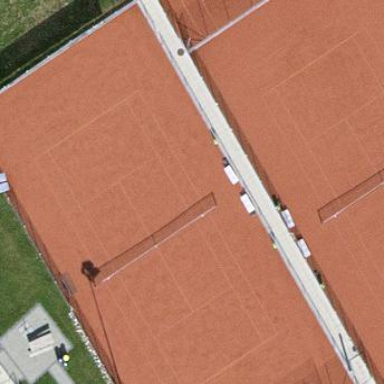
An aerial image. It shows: Clay tennis court on the leisure land pitch.